Question: Just enabled <URL> in '.zshrc':
'''
plugins=(... guthub ...)
'''
After this autocomplete works fine, when I press 'tab' I see:

But then, if, I try to run actual command, e.g.
'''
github create test-repo
'''
I'm getting
> zsh: command not found: github
Until now I used simple plugins only with aliases and I'm sure that I'm missing something here :)
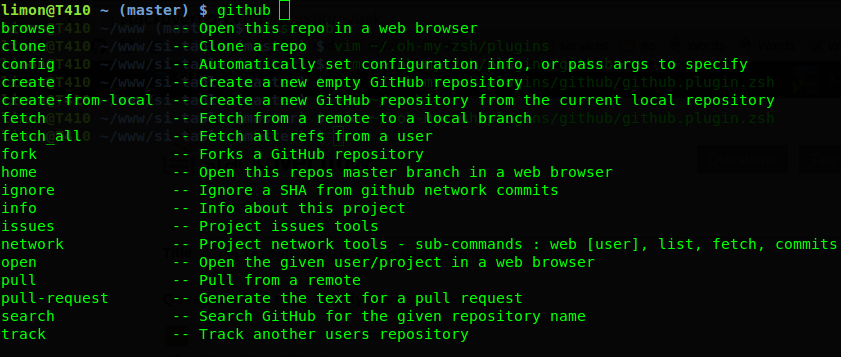
Answer: The 'github' plugin <URL>:
> '''
# in order to make this work, you will need to have the github gem installed
# http://github.com/defunkt/github-gem
'''
So to use it you'll need to install Ruby, then 'gem install github'.